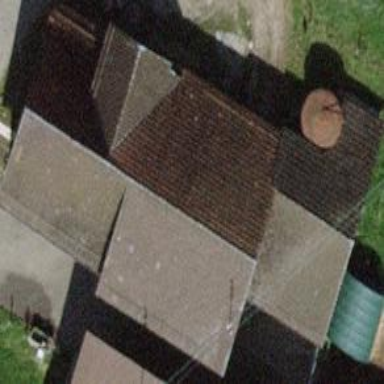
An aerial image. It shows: Stable building.